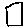
Label: square